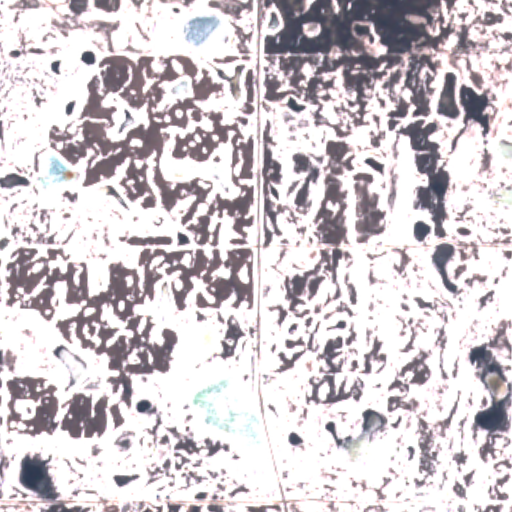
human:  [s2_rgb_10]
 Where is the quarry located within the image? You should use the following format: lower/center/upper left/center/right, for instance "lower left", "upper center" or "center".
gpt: The quarry is located in the upper right of the image.
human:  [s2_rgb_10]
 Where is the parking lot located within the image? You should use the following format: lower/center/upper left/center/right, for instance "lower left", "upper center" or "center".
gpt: There is no parking lot in the image.